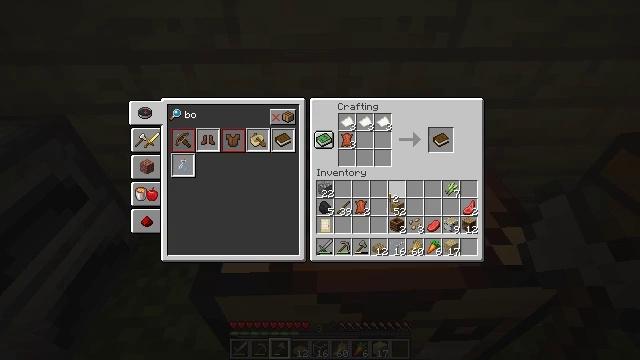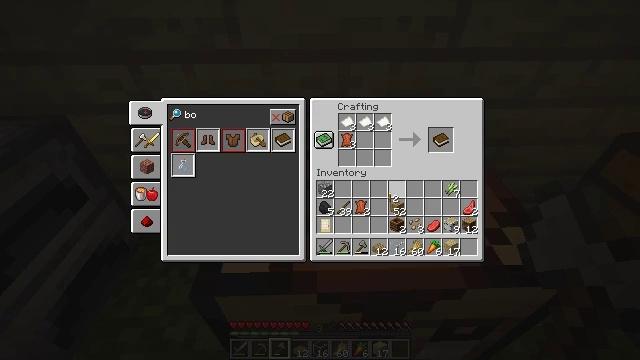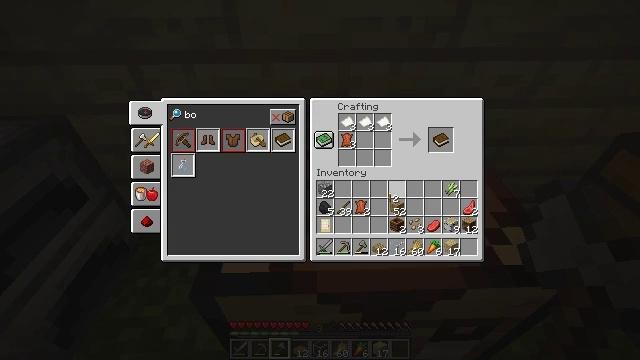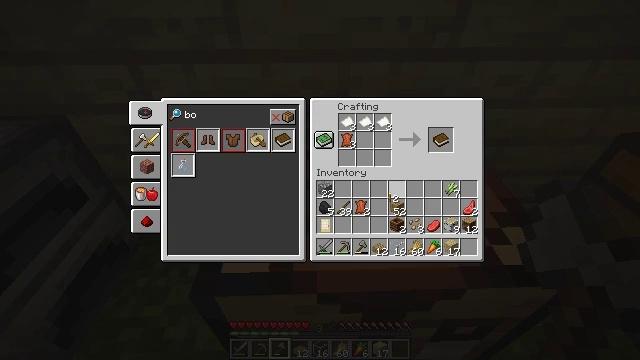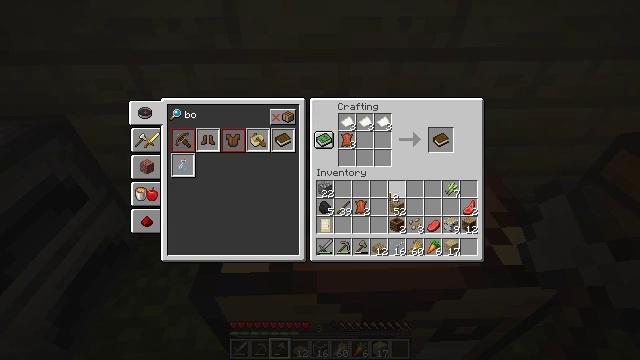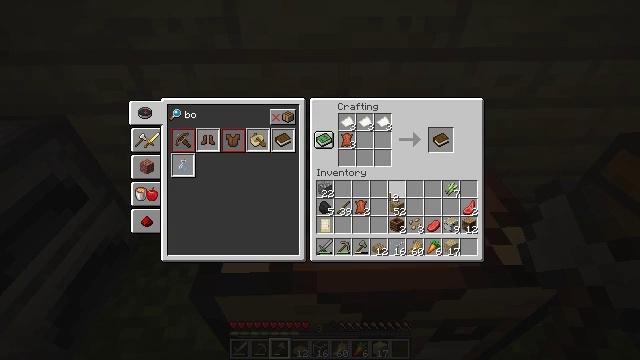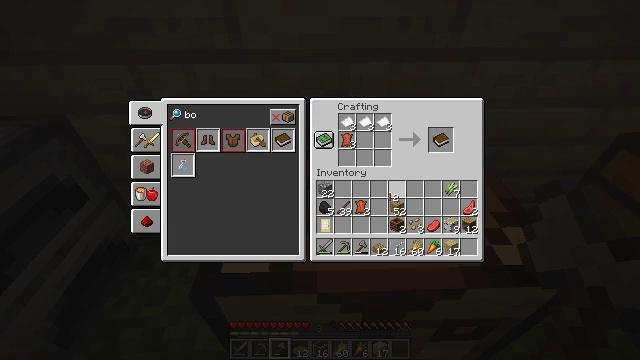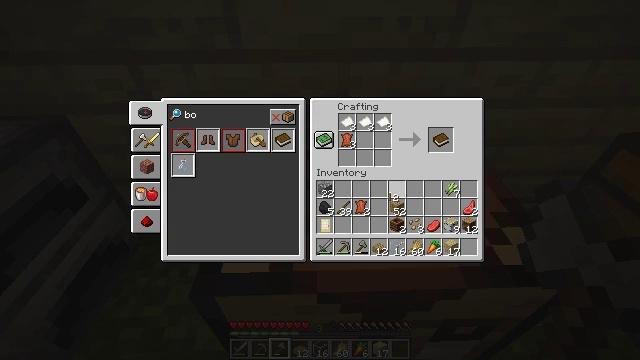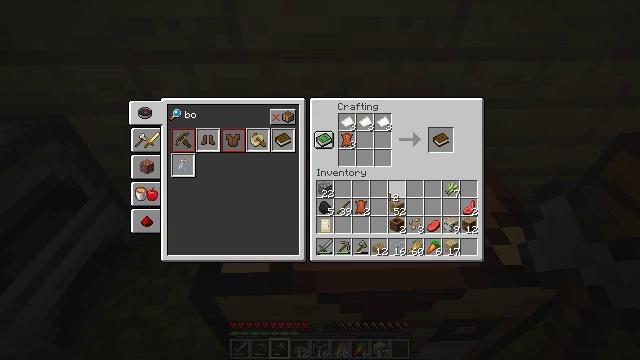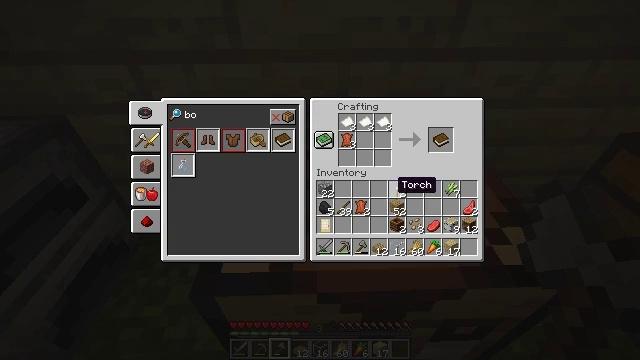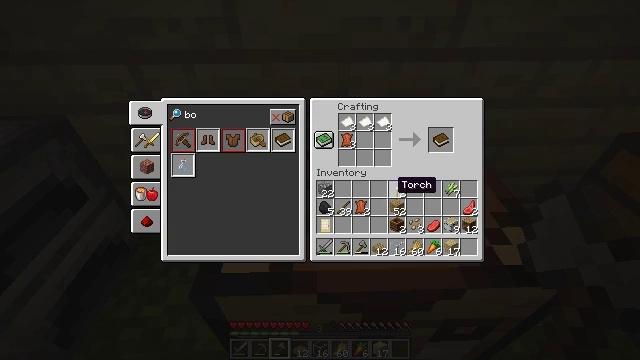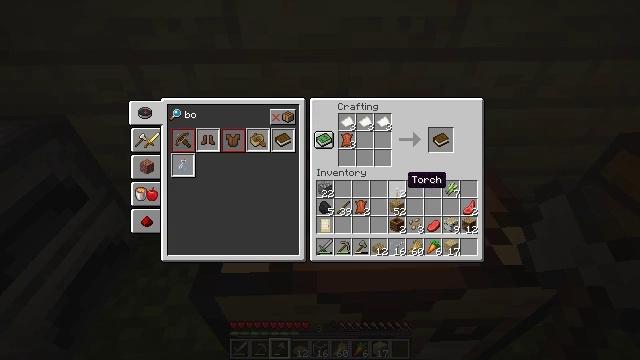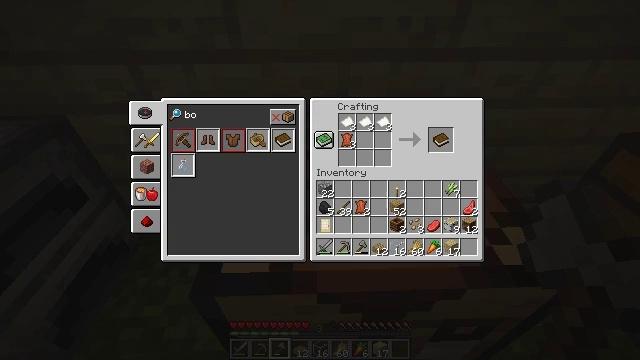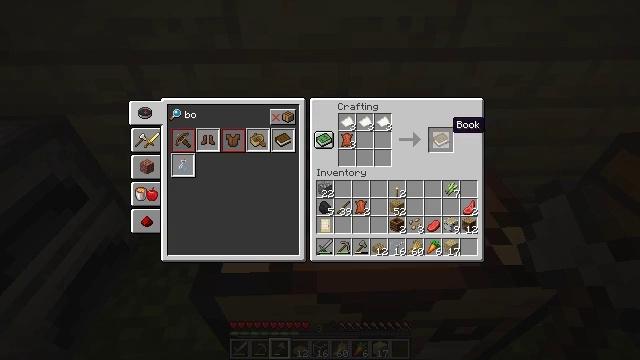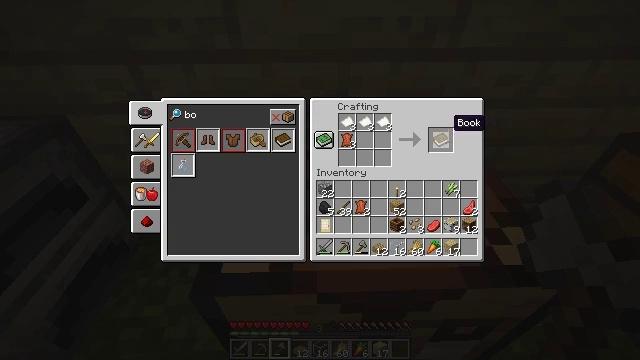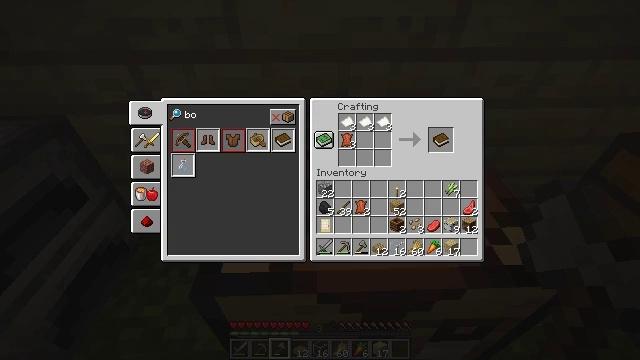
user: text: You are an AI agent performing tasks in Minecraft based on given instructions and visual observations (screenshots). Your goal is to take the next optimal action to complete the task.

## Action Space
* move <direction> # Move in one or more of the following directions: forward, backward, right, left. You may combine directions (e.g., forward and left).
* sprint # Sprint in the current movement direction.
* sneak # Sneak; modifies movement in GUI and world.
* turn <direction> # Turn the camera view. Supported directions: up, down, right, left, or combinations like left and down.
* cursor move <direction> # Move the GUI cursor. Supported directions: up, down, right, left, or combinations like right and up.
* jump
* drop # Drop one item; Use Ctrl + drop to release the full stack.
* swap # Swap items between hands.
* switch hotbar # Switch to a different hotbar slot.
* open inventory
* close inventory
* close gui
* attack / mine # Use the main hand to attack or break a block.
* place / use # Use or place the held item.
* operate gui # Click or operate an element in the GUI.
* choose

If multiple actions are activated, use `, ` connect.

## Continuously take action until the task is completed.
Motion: motion action
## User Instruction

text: Combine paper and leather on the crafting table to craft a book.
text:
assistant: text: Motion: no_op
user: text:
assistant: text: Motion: no_op
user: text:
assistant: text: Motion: no_op
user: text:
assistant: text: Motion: no_op
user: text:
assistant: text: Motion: no_op
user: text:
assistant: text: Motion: operate gui
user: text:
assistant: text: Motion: operate gui
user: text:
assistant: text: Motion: operate gui
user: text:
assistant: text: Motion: no_op
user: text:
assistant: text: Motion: no_op
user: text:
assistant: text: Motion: cursor move right
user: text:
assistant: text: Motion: cursor move right and up
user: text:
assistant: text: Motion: cursor move right and up
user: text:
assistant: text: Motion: no_op
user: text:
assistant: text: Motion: no_op
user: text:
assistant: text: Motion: no_op
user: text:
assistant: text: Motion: no_op
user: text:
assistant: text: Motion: no_op
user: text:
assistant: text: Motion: no_op
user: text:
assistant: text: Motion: no_op
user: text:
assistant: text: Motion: cursor move down
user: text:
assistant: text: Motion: no_op
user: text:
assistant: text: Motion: no_op
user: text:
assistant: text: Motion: no_op
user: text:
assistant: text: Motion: no_op
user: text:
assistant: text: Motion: no_op
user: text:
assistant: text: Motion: no_op
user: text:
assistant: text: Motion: no_op
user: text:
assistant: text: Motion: no_op
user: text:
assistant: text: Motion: no_op